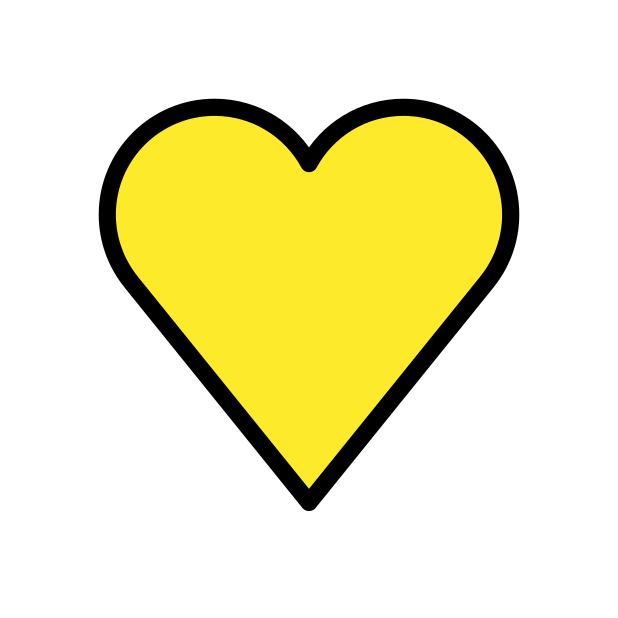
yellow heart